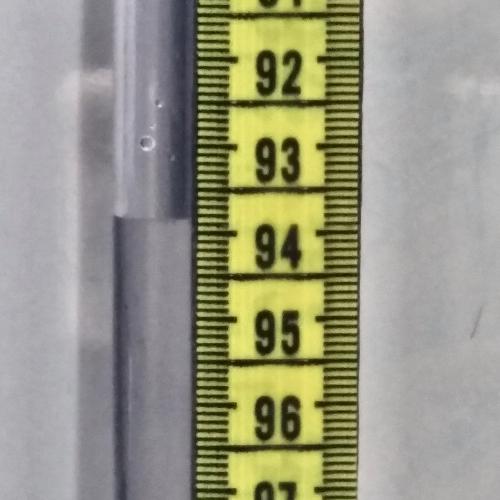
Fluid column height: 93.8 cm